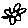
Label: flower